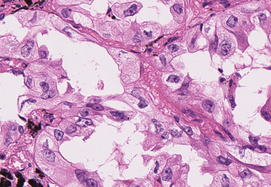
Tumor epithelial tissue: yes
Tumor-associated stroma tissue: yes
Normal tissue: no